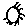
Label: sun